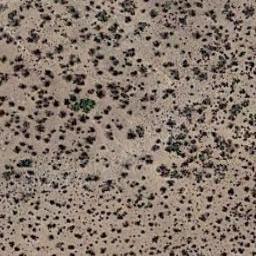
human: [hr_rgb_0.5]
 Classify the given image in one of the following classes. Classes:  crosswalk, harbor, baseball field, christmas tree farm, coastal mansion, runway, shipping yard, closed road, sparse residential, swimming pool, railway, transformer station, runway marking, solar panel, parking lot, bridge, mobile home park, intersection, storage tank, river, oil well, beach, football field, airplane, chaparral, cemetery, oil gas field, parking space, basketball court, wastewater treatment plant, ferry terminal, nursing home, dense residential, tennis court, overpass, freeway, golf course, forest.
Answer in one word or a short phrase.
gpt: chaparral